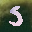
Label: 5